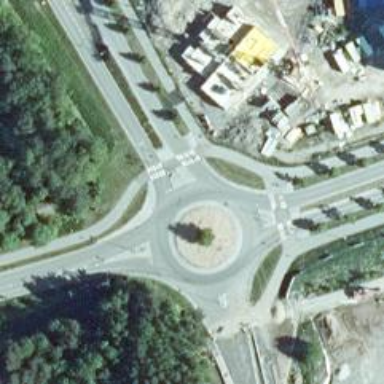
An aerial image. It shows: Tertiary road with asphalt surface leading to roundabout junction.